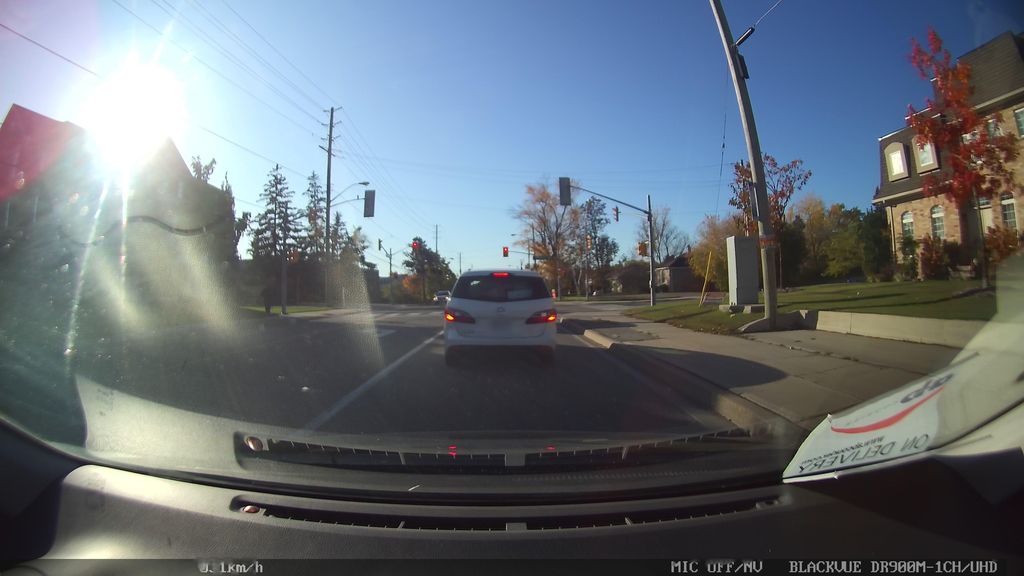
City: toronto